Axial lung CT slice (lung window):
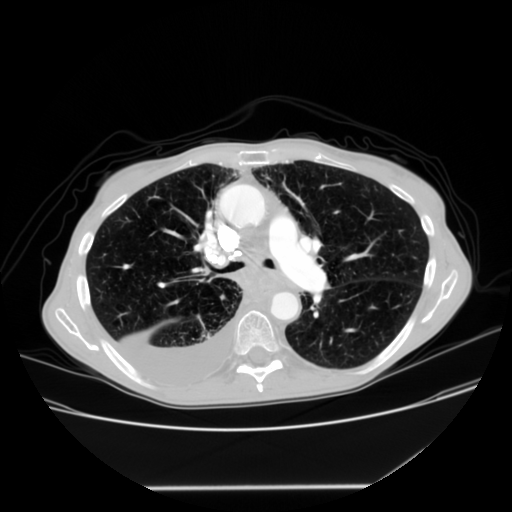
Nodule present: no